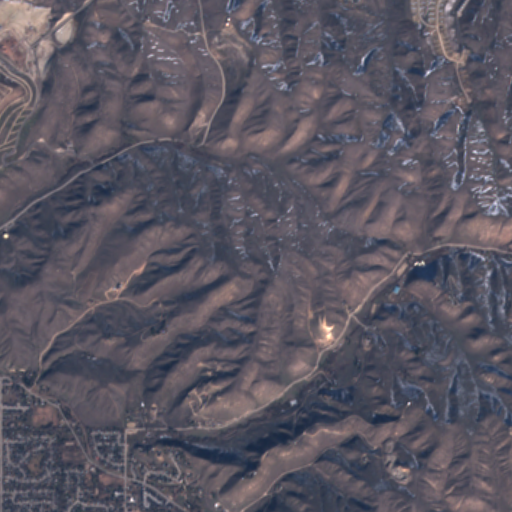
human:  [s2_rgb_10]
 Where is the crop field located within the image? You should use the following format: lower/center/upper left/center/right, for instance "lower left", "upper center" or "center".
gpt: The crop field is located in the lower left of the image.
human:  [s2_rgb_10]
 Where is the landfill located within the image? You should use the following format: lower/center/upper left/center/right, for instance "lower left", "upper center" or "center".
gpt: The landfill is located in the upper left of the image.
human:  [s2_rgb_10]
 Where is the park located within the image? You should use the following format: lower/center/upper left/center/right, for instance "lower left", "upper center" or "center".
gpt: The park is located in the lower left of the image.
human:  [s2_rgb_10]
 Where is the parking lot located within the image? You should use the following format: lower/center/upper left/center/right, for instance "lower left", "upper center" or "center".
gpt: The parking lot is located in the center left of the image.
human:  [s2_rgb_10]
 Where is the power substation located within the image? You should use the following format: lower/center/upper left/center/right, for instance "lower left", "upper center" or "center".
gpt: The power substation is located in the upper center of the image.
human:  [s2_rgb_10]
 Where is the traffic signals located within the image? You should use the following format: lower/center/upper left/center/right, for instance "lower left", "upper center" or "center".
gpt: The traffic signals is located in the lower left of the image.
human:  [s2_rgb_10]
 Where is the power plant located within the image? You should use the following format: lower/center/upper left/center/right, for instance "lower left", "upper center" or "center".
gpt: There is no power plant in the image.